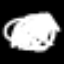
Label: squiggle